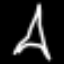
Label: The Eiffel Tower